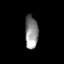
Tissue: prostate
Cell type: Endothelial cells
Senescence score: 0.8639
Nuclear area (px): 425
Mean DAPI intensity: 138.532